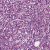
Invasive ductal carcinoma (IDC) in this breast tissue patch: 1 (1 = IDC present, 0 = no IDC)